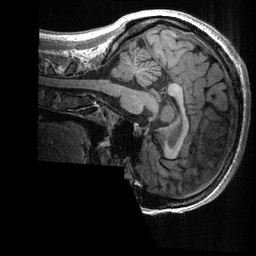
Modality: T1w
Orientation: sagittal
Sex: female
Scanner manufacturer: ge
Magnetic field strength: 3 T
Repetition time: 0.0064 s
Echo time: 0.00281 s